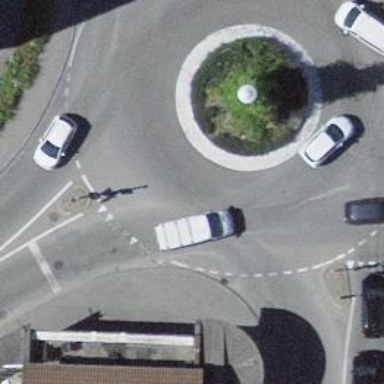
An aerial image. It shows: Asphalt road that is secondary route leading to roundabout.